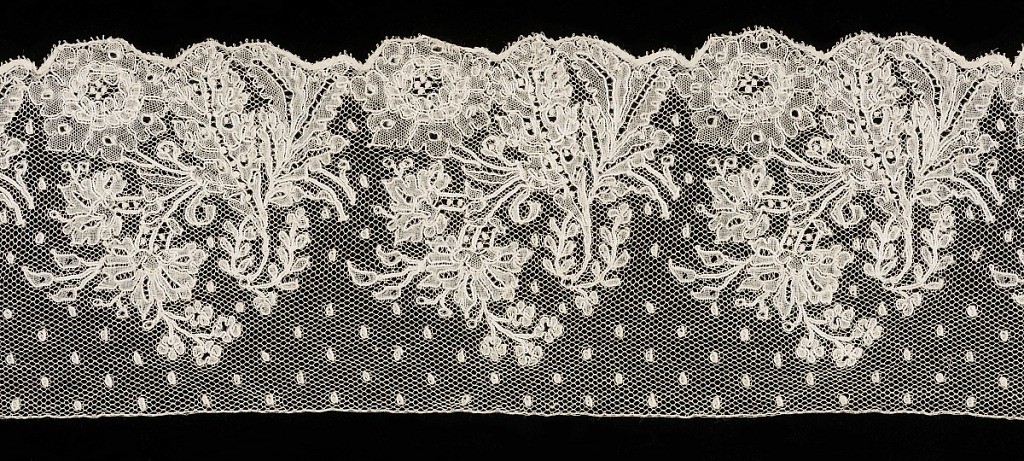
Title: Border
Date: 18th–19th century
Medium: linen Technique: bobbin lace, Mechlin style
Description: Border, linen, bobbin lace, Mechlin. Fond: Vrai Droschel. Pattern of floral sprays. Modes: Réseau mouche.